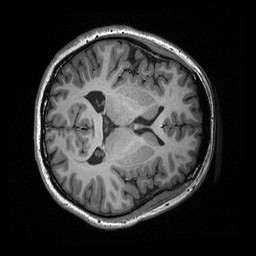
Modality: T1w
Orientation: axial
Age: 22
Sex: female
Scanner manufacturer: siemens
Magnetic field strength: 3 T
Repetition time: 2.53 s
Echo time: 0.00309 s